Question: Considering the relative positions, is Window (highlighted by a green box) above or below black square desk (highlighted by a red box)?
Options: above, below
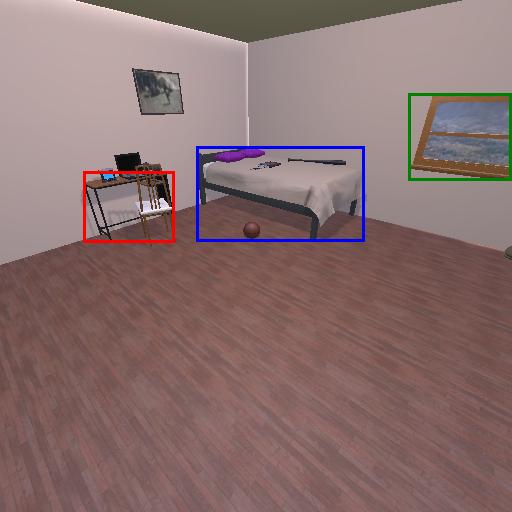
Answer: above